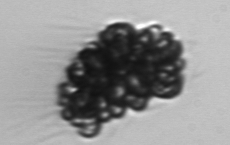
Label: Corymbellus